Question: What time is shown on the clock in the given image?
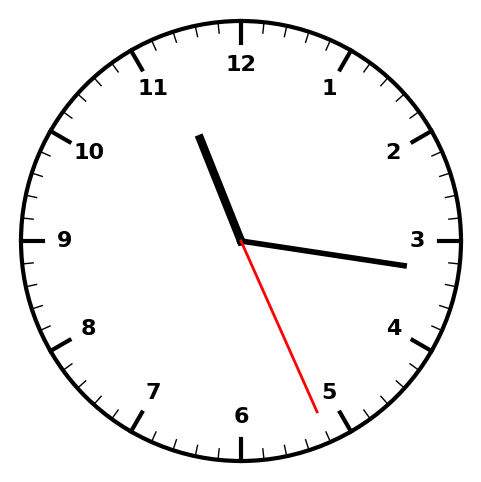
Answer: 11:16:26